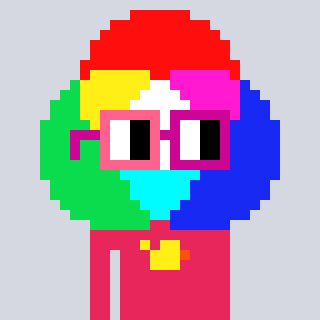
a pixel art character with square pink and red glasses, a color circle-shaped head and a redpinkish-colored body on a cool background